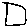
Label: square